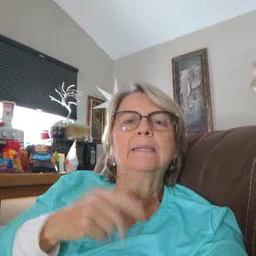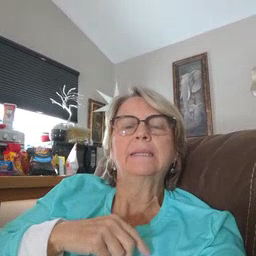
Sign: kiss